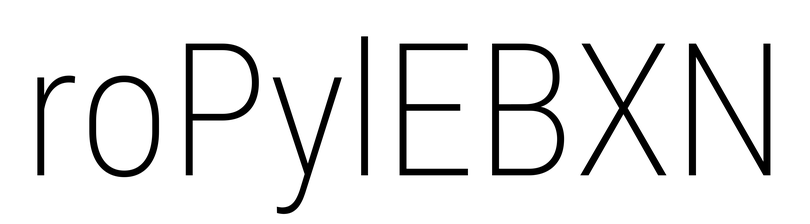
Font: Roboto_Condensed_ExtraLight